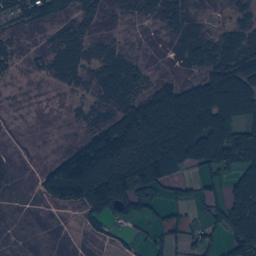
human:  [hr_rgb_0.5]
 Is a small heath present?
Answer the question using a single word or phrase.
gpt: yes

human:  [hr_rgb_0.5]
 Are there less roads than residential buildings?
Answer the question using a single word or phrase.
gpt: no

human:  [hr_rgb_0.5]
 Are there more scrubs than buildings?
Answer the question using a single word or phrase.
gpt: no

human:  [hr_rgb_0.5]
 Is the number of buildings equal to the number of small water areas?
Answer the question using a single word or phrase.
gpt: no

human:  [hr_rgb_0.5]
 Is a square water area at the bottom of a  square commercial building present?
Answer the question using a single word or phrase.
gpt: no

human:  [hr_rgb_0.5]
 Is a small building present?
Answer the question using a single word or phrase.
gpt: yes

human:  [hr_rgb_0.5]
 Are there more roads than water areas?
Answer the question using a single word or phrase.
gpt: yes

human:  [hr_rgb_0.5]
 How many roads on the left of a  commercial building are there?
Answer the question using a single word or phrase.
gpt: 25

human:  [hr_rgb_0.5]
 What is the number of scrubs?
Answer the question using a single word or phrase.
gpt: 2

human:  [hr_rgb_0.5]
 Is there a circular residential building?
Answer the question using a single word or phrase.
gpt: no

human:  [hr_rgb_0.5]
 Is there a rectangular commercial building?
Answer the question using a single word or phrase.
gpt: yes

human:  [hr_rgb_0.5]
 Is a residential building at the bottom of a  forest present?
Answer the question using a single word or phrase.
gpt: yes

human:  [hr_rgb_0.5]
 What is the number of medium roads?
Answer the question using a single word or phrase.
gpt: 0

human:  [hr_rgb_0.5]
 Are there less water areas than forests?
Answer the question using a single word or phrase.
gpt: yes

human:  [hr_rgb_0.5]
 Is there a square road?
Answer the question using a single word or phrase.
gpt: no

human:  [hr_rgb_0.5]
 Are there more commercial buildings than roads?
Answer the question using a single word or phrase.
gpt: no

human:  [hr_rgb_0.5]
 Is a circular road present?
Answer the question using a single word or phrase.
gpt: no

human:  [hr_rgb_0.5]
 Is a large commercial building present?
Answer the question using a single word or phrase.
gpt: no

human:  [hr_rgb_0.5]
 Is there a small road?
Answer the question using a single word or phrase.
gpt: yes

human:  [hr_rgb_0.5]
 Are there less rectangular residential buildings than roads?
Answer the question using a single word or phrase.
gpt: yes

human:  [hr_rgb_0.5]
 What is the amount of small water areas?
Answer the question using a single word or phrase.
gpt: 9

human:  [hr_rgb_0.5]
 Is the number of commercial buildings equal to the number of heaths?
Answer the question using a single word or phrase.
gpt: no

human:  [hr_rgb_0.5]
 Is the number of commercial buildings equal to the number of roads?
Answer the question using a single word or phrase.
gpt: no

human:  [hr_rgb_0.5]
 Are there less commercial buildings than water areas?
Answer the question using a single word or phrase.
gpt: no

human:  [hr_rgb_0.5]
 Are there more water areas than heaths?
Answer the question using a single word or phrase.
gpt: no

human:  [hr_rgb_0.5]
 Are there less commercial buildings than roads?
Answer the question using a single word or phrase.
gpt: yes

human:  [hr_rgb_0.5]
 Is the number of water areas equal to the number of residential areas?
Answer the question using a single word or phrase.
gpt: no

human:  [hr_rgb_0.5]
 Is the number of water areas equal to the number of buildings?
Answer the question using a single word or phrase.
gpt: no

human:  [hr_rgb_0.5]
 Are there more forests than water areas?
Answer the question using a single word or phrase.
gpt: yes

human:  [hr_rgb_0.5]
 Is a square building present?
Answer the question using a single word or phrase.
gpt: no

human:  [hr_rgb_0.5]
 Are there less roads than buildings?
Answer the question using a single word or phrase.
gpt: no

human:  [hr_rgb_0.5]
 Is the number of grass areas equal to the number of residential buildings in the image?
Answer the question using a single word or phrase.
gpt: no

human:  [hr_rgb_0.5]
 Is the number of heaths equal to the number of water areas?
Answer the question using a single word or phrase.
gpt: no

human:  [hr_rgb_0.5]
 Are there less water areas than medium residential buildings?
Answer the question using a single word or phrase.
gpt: no

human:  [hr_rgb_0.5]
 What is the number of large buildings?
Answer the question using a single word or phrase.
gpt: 0

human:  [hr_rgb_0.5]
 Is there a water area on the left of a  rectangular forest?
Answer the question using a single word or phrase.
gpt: yes